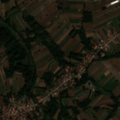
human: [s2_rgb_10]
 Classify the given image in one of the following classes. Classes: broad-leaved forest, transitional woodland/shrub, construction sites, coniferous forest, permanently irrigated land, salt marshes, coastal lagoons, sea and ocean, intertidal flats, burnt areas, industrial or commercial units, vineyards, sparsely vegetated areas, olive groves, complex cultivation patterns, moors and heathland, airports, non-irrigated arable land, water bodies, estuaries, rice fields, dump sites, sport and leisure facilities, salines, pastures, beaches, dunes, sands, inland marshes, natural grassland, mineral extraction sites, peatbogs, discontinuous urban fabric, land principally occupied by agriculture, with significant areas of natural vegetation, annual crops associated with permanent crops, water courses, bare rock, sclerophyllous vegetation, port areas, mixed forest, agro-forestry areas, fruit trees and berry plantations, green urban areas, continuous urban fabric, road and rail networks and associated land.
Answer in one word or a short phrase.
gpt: discontinuous urban fabric, non-irrigated arable land, land principally occupied by agriculture, with significant areas of natural vegetation, broad-leaved forest